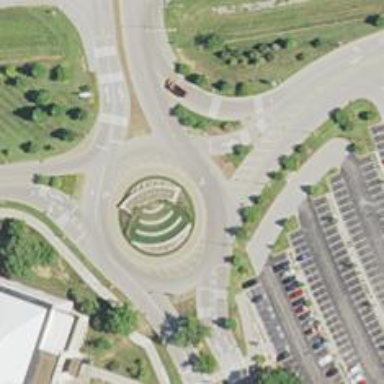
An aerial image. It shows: Unclassified road featuring roundabout.